Question: What I have is a query, where I am selecting locations, counts, etc.
Here is my query: And, I am trying to basically PIVOT the tables I believe. I have looked into PIVOT and such, but it doesn't seem like there is a clear cut way to do it. If any help can be guided would be greatly appreciated.
'''
WITH qry AS (
select Floor,
"Mod",
Count_Type,
Remaining_Counts,
Location,
Floor || '' || "Mod" || '' || Count_Type || '' || Location as "Unique"
from
(
select bin_level as Floor, bin_module as "Mod", icqa_process_properties.icqa_process_property_value as Count_Type, count(icqa_processes.icqa_process_id) as Remaining_Counts,
CASE when bin_type_name = '14-KIVA-DEEP' then ('KIVA-SHELF')
when bin_type_name = '18-KIVA-DEEP' then ('KIVA-SHELF')
when bin_type_name = '24-KIVA-DEEP' then ('KIVA-SHELF')
when bin_type_name = '30-KIVA-DEEP' then ('KIVA-SHELF')
when bin_type_name = '34-KIVA-DEEP' then ('KIVA-SHELF')
when bin_type_name = '48-KIVA-DEEP' then ('KIVA-SHELF')
when bin_type_name = '48-KIVA-XL' then ('KIVA-SHELF')
when bin_type_name = '78-KIVA-TALL' then ('KIVA-SHELF')
when bin_type_name = 'PALLET-SINGLE' and usage = '1024' then ('KIVA-PALLET')
else 'NON-KIVA' end as Location
from icqa_process_locations
join bins on bins.bin_id = icqa_process_locations.scannable_id
inner join icqa_processes on icqa_processes.icqa_process_id = icqa_process_locations.icqa_process_id
inner join icqa_process_properties on icqa_processes.icqa_process_id = icqa_process_properties.icqa_process_id
--inner join icqa_count_attempts on icqa_count_attempts.icqa_count_attempt_id = icqa_process_locations.icqa_count_attempt_id
where icqa_process_locations.icqa_count_attempt_id is NULL
and icqa_processes.process_status = ('Active')
and icqa_process_properties.icqa_process_property_value in ('CycleCount', 'SimpleBinCount')
group by CASE when bin_type_name = '14-KIVA-DEEP' then ('KIVA-SHELF')
when bin_type_name = '18-KIVA-DEEP' then ('KIVA-SHELF')
when bin_type_name = '24-KIVA-DEEP' then ('KIVA-SHELF')
when bin_type_name = '30-KIVA-DEEP' then ('KIVA-SHELF')
when bin_type_name = '34-KIVA-DEEP' then ('KIVA-SHELF')
when bin_type_name = '48-KIVA-DEEP' then ('KIVA-SHELF')
when bin_type_name = '48-KIVA-XL' then ('KIVA-SHELF')
when bin_type_name = '78-KIVA-TALL' then ('KIVA-SHELF')
when bin_type_name = 'PALLET-SINGLE' and usage = '1024' then ('KIVA-PALLET')
else 'NON-KIVA' end, bin_level, bin_module, icqa_process_properties.icqa_process_property_value
order by icqa_process_properties.icqa_process_property_value, Location))
SELECT Count_Type || Location,
SUM(CASE when "Mod" = 'dz-P-1A' THEN Remaining_Counts else 0 END ) AS "P-1-A",
SUM(CASE when "Mod" = 'dz-P-2A' THEN Remaining_Counts else 0 END ) AS "P-2-A",
SUM(CASE when "Mod" = 'dz-R-1T' THEN Remaining_Counts else 0 END ) AS "R-1-T",
SUM(CASE when "Mod" = 'dz-R-1F' THEN Remaining_Counts else 0 END ) AS "R-1-F",
SUM(CASE when "Mod" = 'dz-R-1O' THEN Remaining_Counts else 0 END ) AS "R-1-O",
SUM(CASE when "Mod" = 'dz-P-1B' THEN Remaining_Counts else 0 END ) AS "P-1-B",
SUM(CASE when "Mod" = 'dz-P-1D' THEN Remaining_Counts else 0 END ) AS "P-1-D"
FROM qry
GROUP BY Count_Type || Location;
'''
And the output is this(ALMOST THERE!):

But, it is producing Zero's When I tried to add type. Before I added the types it worked fine, but I may have missed syntax somewhere. Thanks.
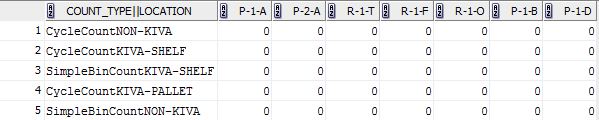
Answer: You can do something like this:
<URL>
:
'''
CREATE TABLE tbl ( "mod", "floor", "Remaining Counts", CountType ) AS
SELECT 'dz-P-1A', 1, 37, 'CycleCount' FROM DUAL
UNION ALL SELECT 'dz-P-1D', 1, 321, 'CycleCount' FROM DUAL
UNION ALL SELECT 'dz-P-1T', 1, 16, 'CycleCount' FROM DUAL
UNION ALL SELECT 'dz-P-2A', 2, 25, 'CycleCount' FROM DUAL
UNION ALL SELECT 'dz-R-1T', 1, 3318, 'CycleCount' FROM DUAL
UNION ALL SELECT 'dz-P-1A', 1, 6351, 'SimpleBinCount' FROM DUAL
UNION ALL SELECT 'dz-P-1D', 1, 121, 'SimpleBinCount' FROM DUAL
UNION ALL SELECT 'dz-P-2A', 2, 12638, 'SimpleBinCount' FROM DUAL
UNION ALL SELECT 'dz-R-1F', 1, 68, 'SimpleBinCount' FROM DUAL
UNION ALL SELECT 'dz-R-1O', 1, 47, 'SimpleBinCount' FROM DUAL
UNION ALL SELECT 'dz-R-1T', 1, 2051, 'SimpleBinCount' FROM DUAL;
'''
:
PIVOT using 'SUM( CASE ... )' statements:
'''
SELECT CountType,
SUM( CASE "mod" WHEN 'dz-P-1A' THEN "Remaining Counts" END ) AS "P-1-A",
SUM( CASE "mod" WHEN 'dz-P-2A' THEN "Remaining Counts" END ) AS "P-2-A",
SUM( CASE "mod" WHEN 'dz-R-1T' THEN "Remaining Counts" END ) AS "R-1-T",
SUM( CASE "mod" WHEN 'dz-R-1F' THEN "Remaining Counts" END ) AS "R-1-F",
SUM( CASE "mod" WHEN 'dz-R-1O' THEN "Remaining Counts" END ) AS "R-1-O",
SUM( CASE "mod" WHEN 'dz-P-1B' THEN "Remaining Counts" END ) AS "P-1-B",
SUM( CASE "mod" WHEN 'dz-P-1D' THEN "Remaining Counts" END ) AS "P-1-D"
FROM tbl
GROUP BY CountType
'''
<URL>:
'''
| COUNTTYPE | P-1-A | P-2-A | R-1-T | R-1-F | R-1-O | P-1-B | P-1-D |
|----------------|-------|-------|-------|--------|--------|--------|-------|
| SimpleBinCount | 6351 | 12638 | 2051 | 68 | 47 | (null) | 121 |
| CycleCount | 37 | 25 | 3318 | (null) | (null) | (null) | 321 |
'''
:
Using PIVOT transposition:
'''
SELECT * FROM (
SELECT SUBSTR( "mod", 4 ) AS "mod",
"Remaining Counts",
CountType
FROM tbl t
)
PIVOT
(
SUM("Remaining Counts")
FOR "mod" IN ( 'P-1A', 'P-2A', 'R-1T', 'R-1F', 'R-1O', 'P-1B', 'P-1D' )
)
'''
<URL>:
'''
| COUNTTYPE | 'P-1A' | 'P-2A' | 'R-1T' | 'R-1F' | 'R-1O' | 'P-1B' | 'P-1D' |
|----------------|--------|--------|--------|--------|--------|--------|--------|
| SimpleBinCount | 6351 | 12638 | 2051 | 68 | 47 | (null) | 121 |
| CycleCount | 37 | 25 | 3318 | (null) | (null) | (null) | 321 |
'''
'''
WITH qry AS (
select drop_zone_id as "Mod",
bin_level as "Floor",
icqa_process_properties.icqa_process_property_value as "Count Type",
count(*) as "Remaining Counts",
concat(drop_zone_id, icqa_process_properties.icqa_process_property_value) as "Unique",
to_char(sysdate,'hh:mi:ssam') as "Time Last Updated",
to_char(sysdate, 'MM-DD-YYYY') as "Date Last Updated"
from icqa_process_locations
inner join icqa_processes on icqa_processes.icqa_process_id = icqa_process_locations.icqa_process_id
inner join icqa_process_properties on icqa_processes.icqa_process_id = icqa_process_properties.icqa_process_id
inner join bins on bins.bin_id = icqa_process_locations.scannable_id
where icqa_count_attempt_id is NULL and icqa_processes.process_status = ('Active')
and drop_zone_id not like 'dz-R-1B' and drop_zone_id not like 'dz-P-1Z' and drop_zone_id not like 'dz-P-EACH_1'
and icqa_process_properties.icqa_process_property_value in ('CycleCount', 'SimpleBinCount')
group by icqa_process_properties.icqa_process_property_value, bin_level, drop_zone_id
order by icqa_process_properties.icqa_process_property_value, drop_zone_id
)
SELECT "Count Type",
SUM( CASE "Mod" WHEN 'dz-P-1A' THEN "Remaining Counts" END ) AS "P-1-A",
SUM( CASE "Mod" WHEN 'dz-P-2A' THEN "Remaining Counts" END ) AS "P-2-A",
SUM( CASE "Mod" WHEN 'dz-R-1T' THEN "Remaining Counts" END ) AS "R-1-T",
SUM( CASE "Mod" WHEN 'dz-R-1F' THEN "Remaining Counts" END ) AS "R-1-F",
SUM( CASE "Mod" WHEN 'dz-R-1O' THEN "Remaining Counts" END ) AS "R-1-O",
SUM( CASE "Mod" WHEN 'dz-P-1B' THEN "Remaining Counts" END ) AS "P-1-B",
SUM( CASE "Mod" WHEN 'dz-P-1D' THEN "Remaining Counts" END ) AS "P-1-D"
FROM qry
GROUP BY "Count Type";
'''